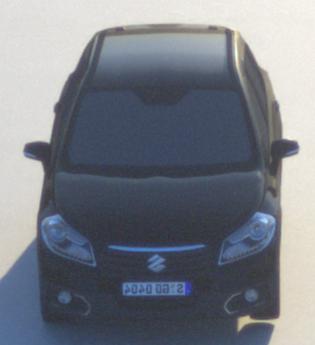
Make: Suzuki
Model: SX4 S-Cross 1.6
Detailed model: SX4 (II) S-Cross
Model produced from: 2013/10
Model produced until: 2015/08
Doors: 5
Color: black
Road condition: dry road
Daytime: sunrise or sunset
Contrast: high contrast